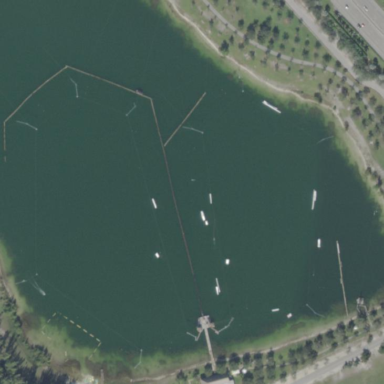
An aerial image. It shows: Sports center specializing in canoeing activities within leisure land.